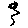
Label: flower